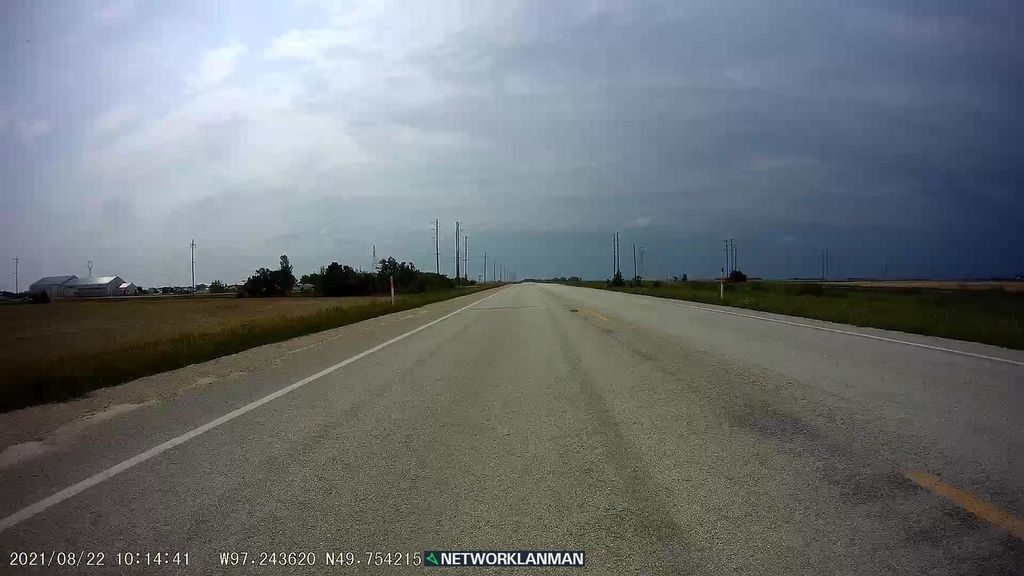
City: winnipeg